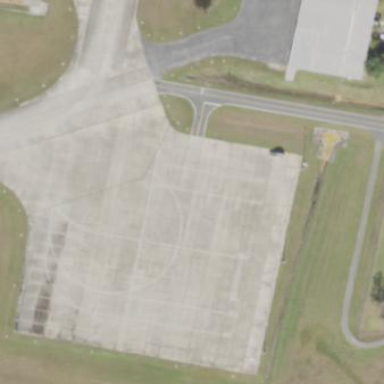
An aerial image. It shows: Apron at the airport.